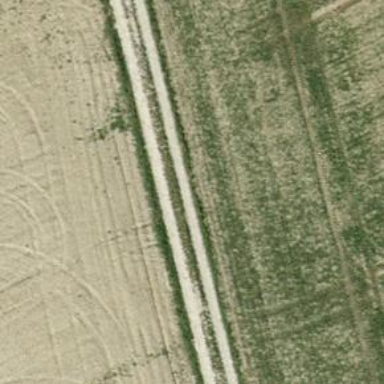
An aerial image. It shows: Track road with grade3 tracktype.